Interaction volume radius: 10 \u00c5
Interaction volume height: 15 \u00c5
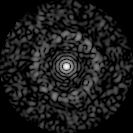
Disorder parameter: 0.8563